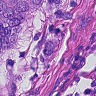
Metastatic tissue present: yes